Field crop: tomato
Growth stage: 1
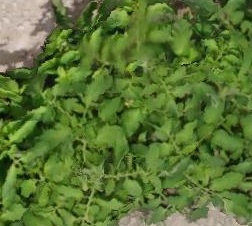
Species: tomato